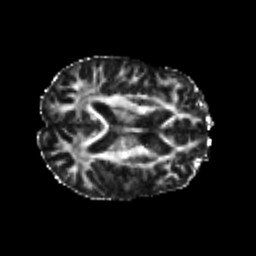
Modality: FA
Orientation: axial
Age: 23
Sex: female
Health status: healthy
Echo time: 0.074 s